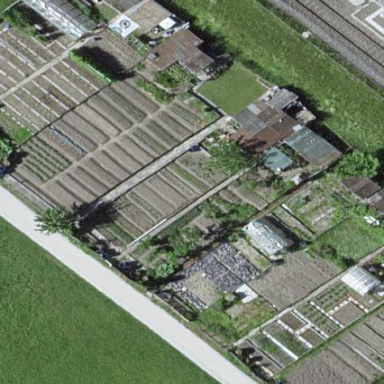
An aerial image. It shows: Area designated for allotments.